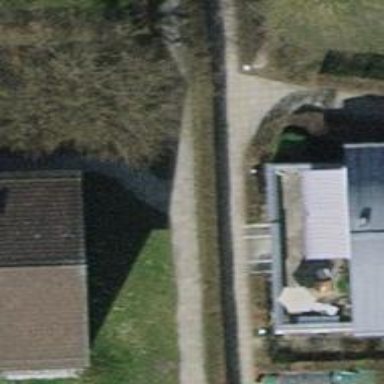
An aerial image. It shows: Footway made of paving stones.